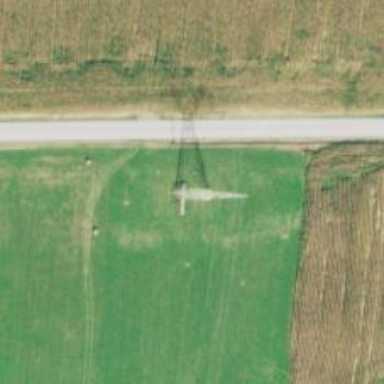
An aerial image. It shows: Lattice structure tower used for power distribution.